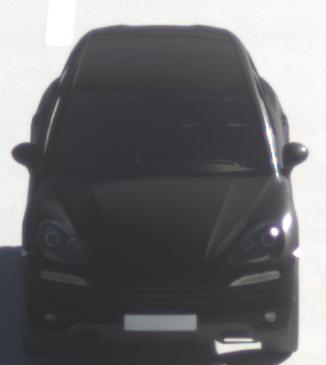
Make: Porsche
Model: Cayenne
Detailed model: Cayenne (958)
Model produced from: 2010/05
Model produced until: 2014/07
Doors: 5
Color: black
Road condition: dry road
Daytime: morning or afternoon
Contrast: high contrast